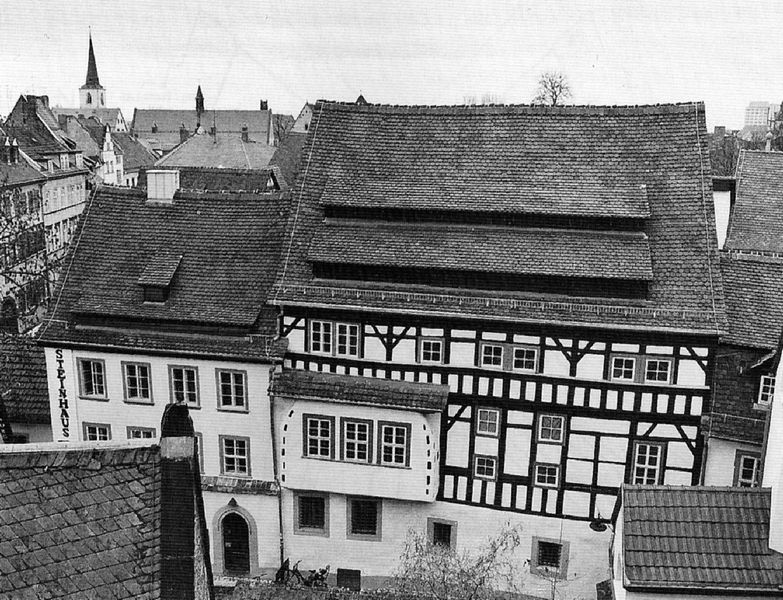
Titel: Häuser “Engelsburg-Süd” und “Schwarzes Roß” von Westen in Erfurt, 2002
Standort: Erfurt, Kirchhofsgasse (EU - D - Thüringen)
Schlagwörter: baum, himmel, weiß, kirchturm, stadt, fenster, schwarz, tür, dach, haus, kirche, dachziegel, bogen, dorf, dächer, giebel, ziegel, kahl, türe, winter, balken, foto, fotografie, erker, sprossen, gauben, schwarzweiß, buchstaben, fachwerk, fachwerkhaus, gaube, fotographie, stockwerke, steinhaus, kriche, schwarzweißfotografie